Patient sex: M
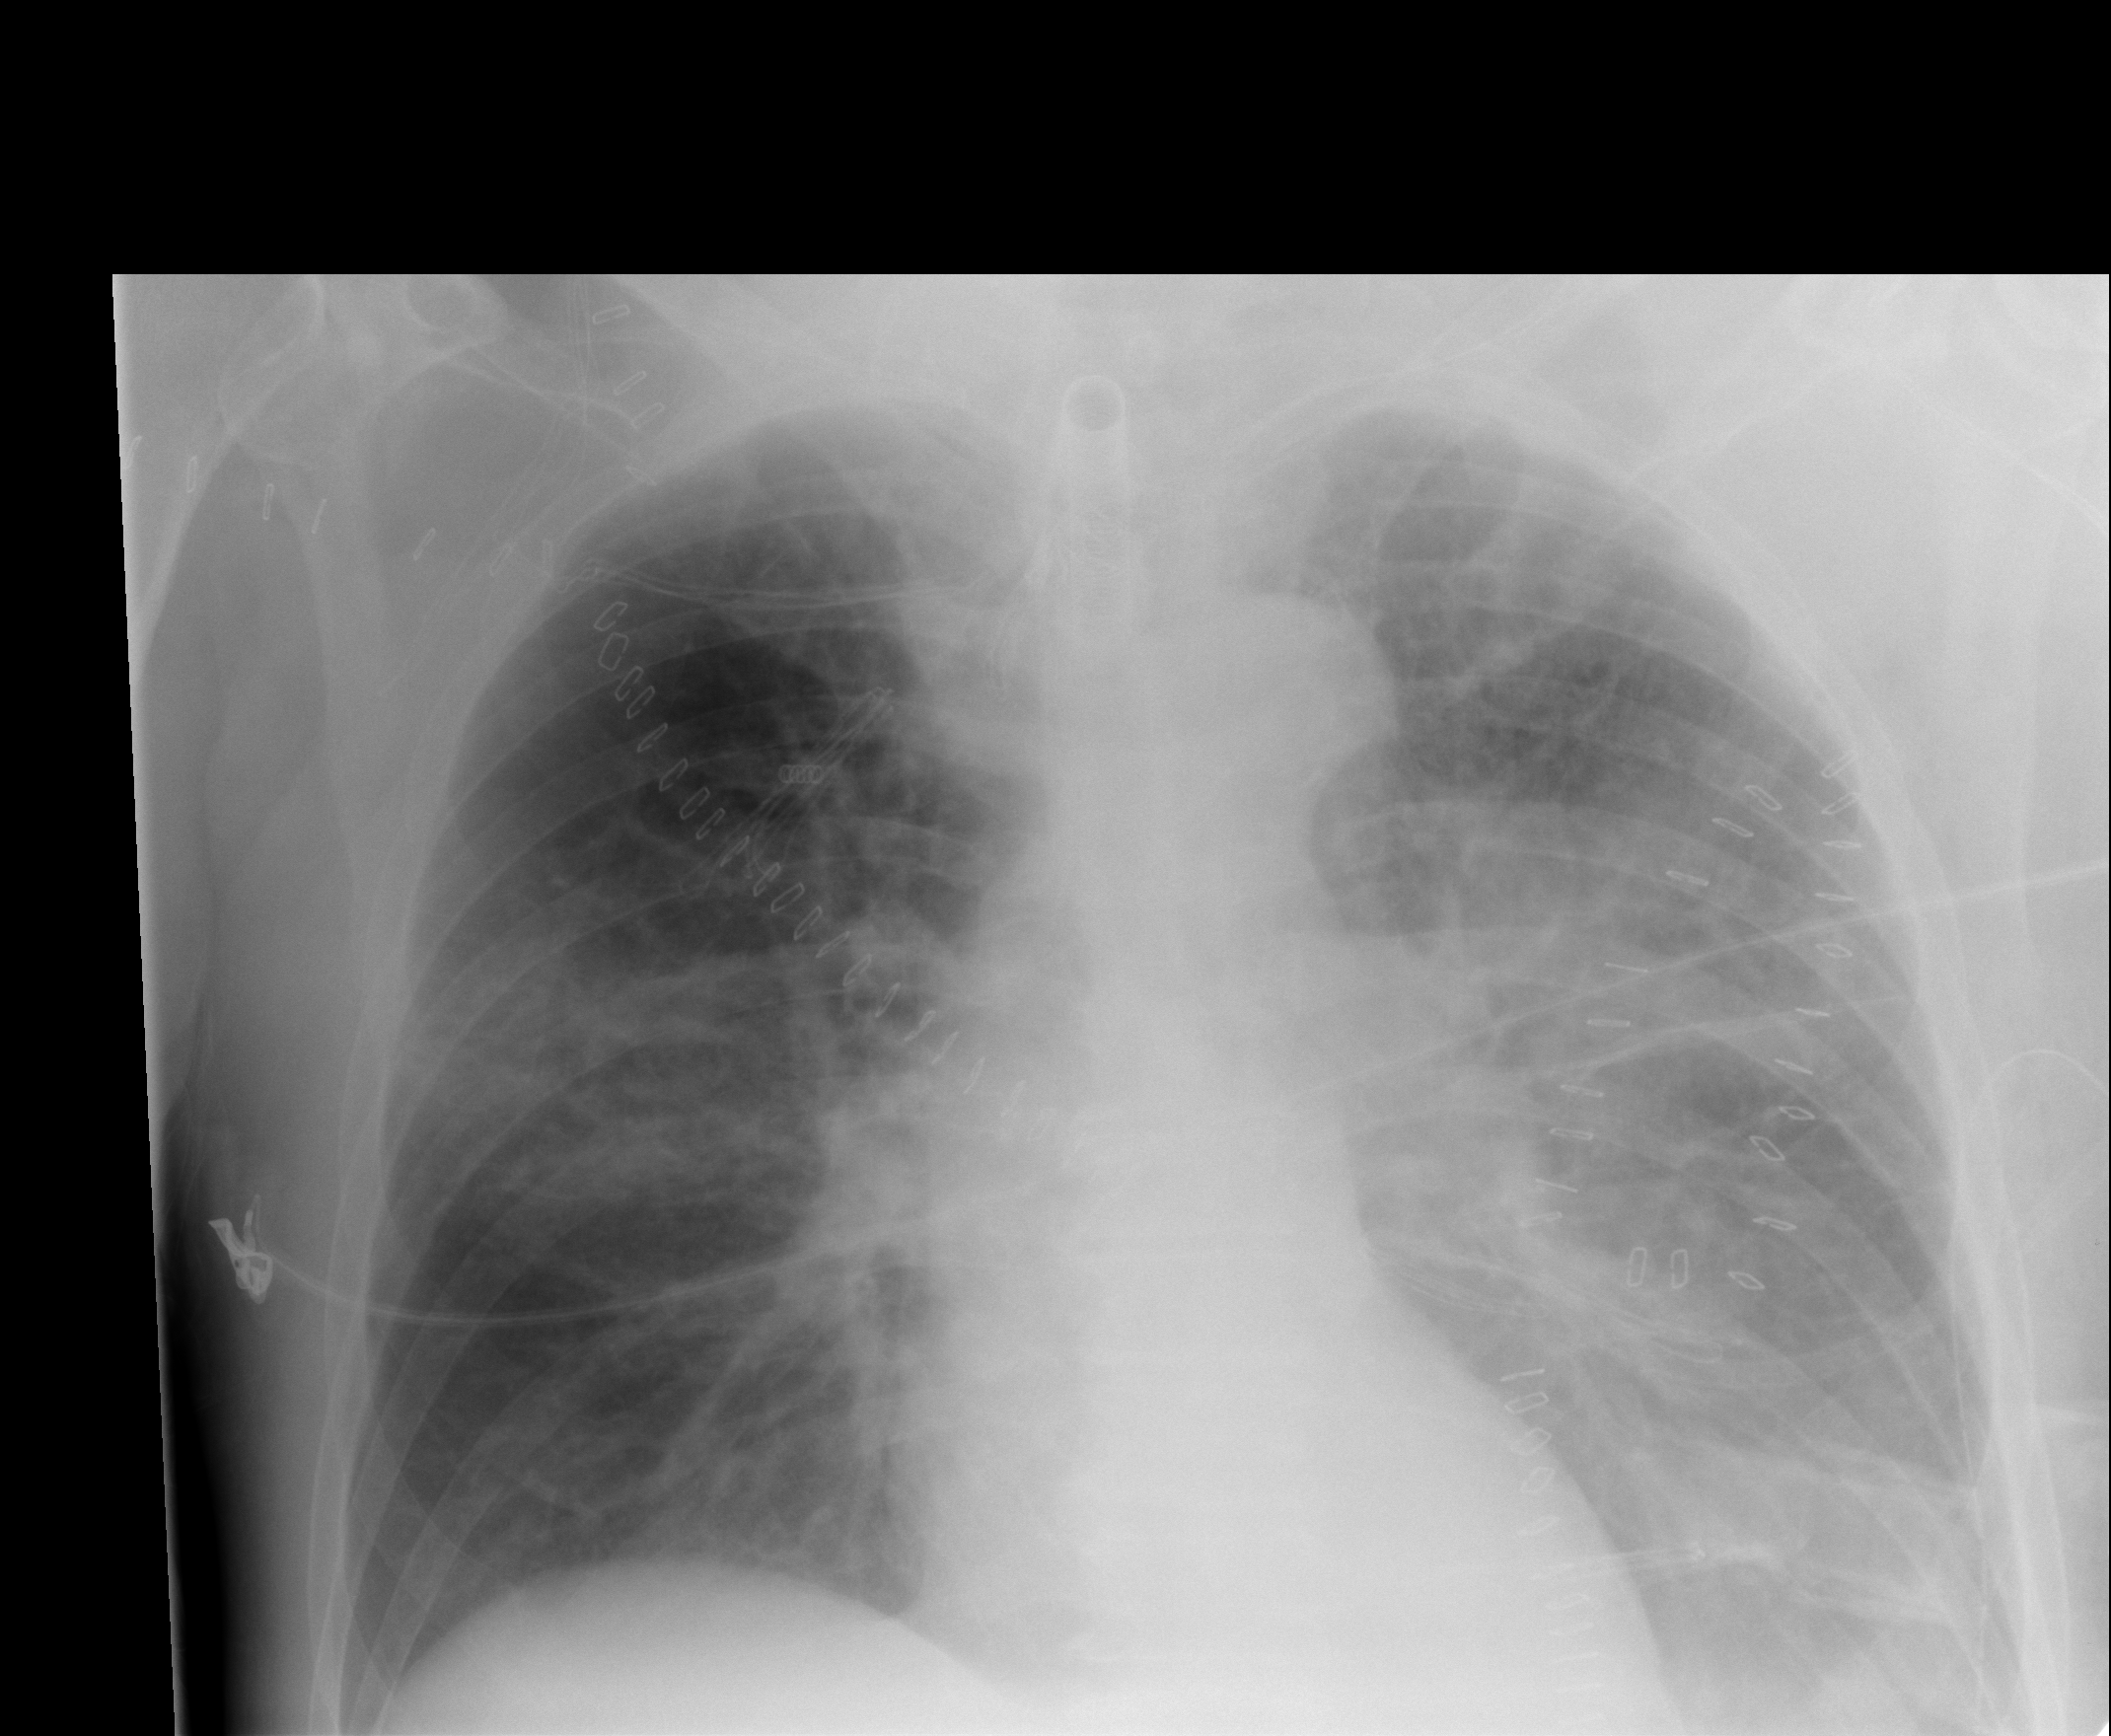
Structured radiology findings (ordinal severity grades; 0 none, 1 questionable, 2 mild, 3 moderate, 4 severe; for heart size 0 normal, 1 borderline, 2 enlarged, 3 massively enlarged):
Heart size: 0
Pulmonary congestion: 0
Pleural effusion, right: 0
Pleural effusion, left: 3
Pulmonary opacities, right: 2
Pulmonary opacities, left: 3
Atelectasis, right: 0
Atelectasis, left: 0